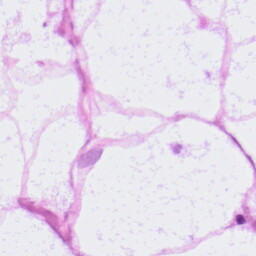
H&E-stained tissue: LymphNode